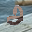
Label: 2